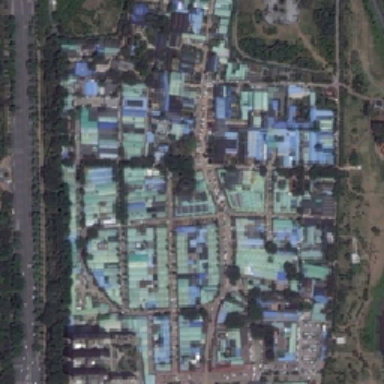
The factory of blue and green roof is sandwiched between the river and the road .